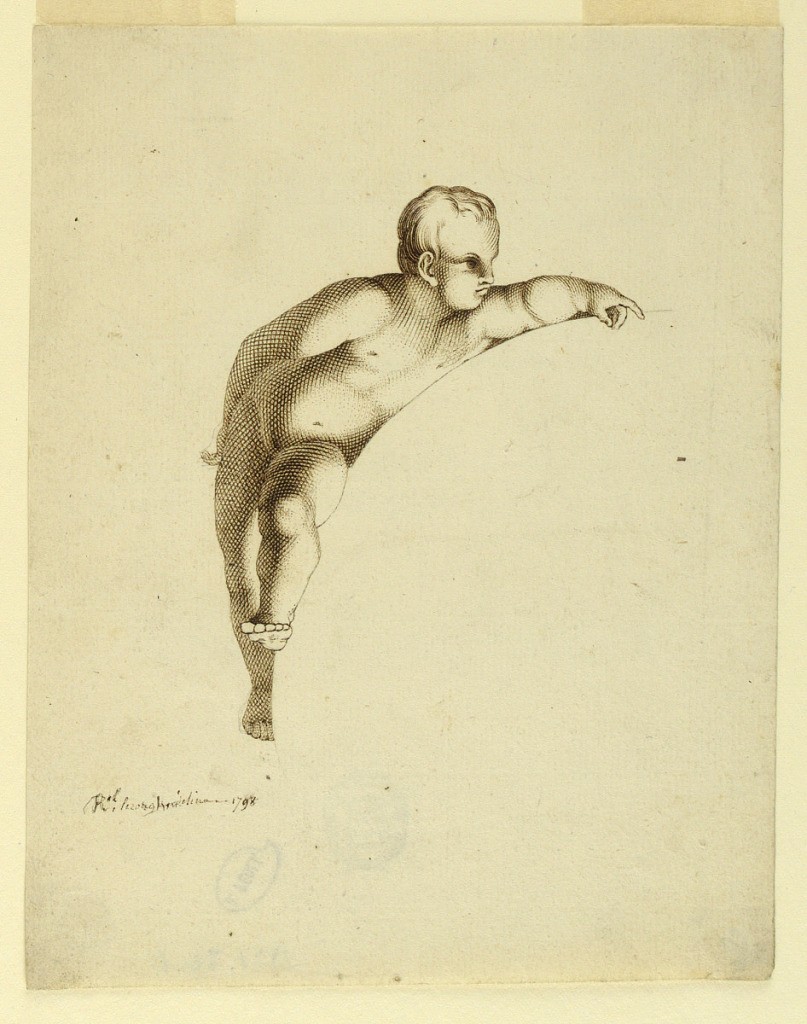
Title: A Child Leaning Upon the Edge of a Quadrant
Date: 1798
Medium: Pen and ink on paper
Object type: Drawing
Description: The head is turned toward the apex and shown in profile. Written below at left, "Rel Scrotigliani delino 1798."